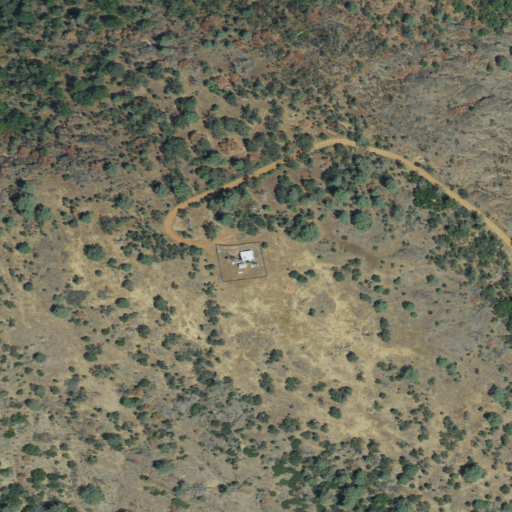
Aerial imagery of mountain in California named Moccasin Peak containing shrub, evergreen forest, deciduous forest, and open development